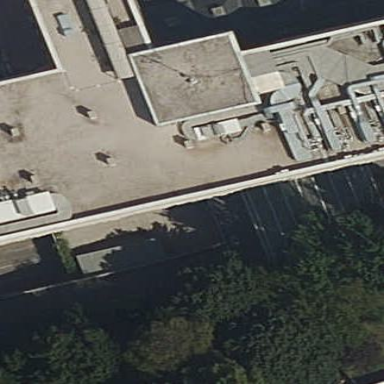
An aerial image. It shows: Close-up view of roof part of building.